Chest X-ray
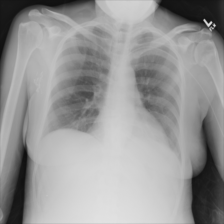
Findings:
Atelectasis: positive
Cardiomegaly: negative
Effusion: negative
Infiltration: negative
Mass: negative
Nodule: negative
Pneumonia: negative
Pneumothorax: negative
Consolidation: negative
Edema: negative
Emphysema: negative
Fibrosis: negative
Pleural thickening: negative
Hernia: negative